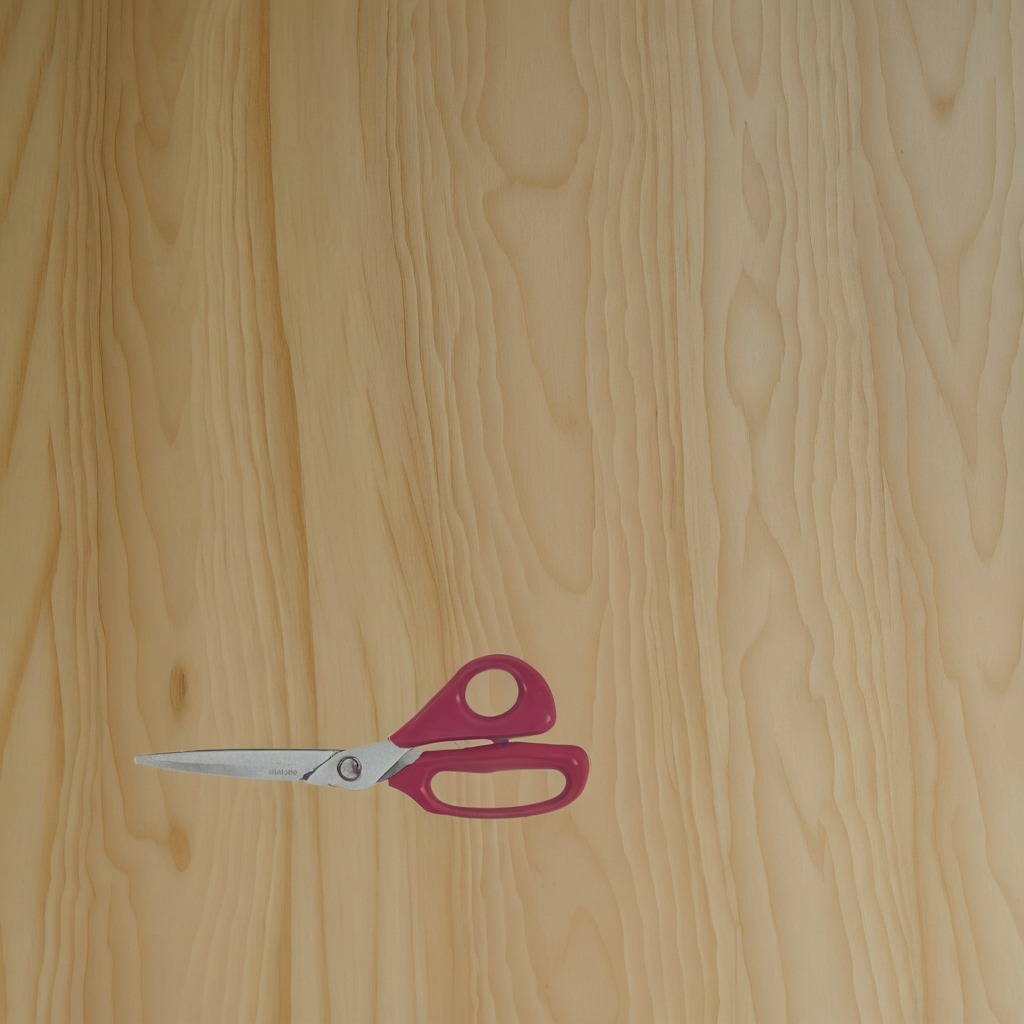
A scissor lies on a plywood surface in a paint workshop lit by afternoon window light.